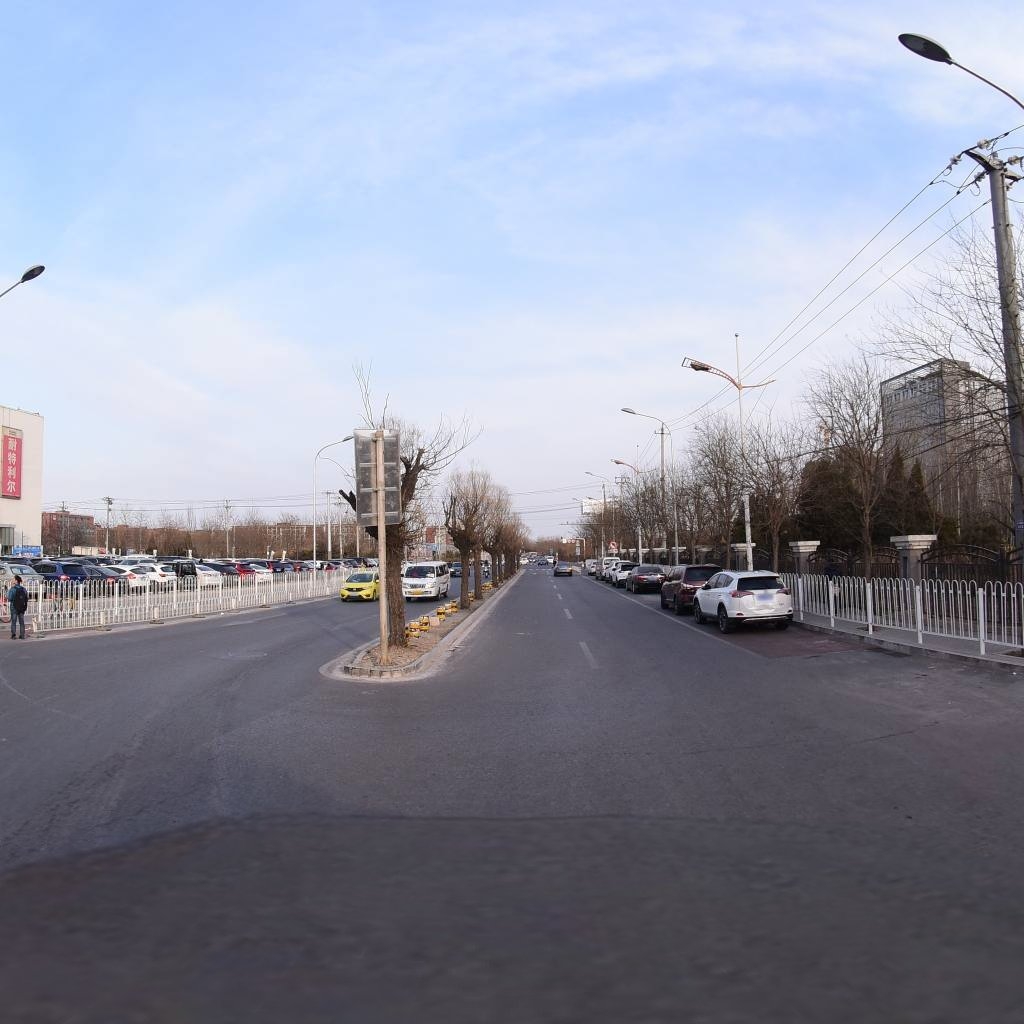
Region: Chaoyang
Road damage annotations: transverse crack, transverse patch, transverse crack, manhole cover